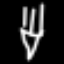
Label: fork